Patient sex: M
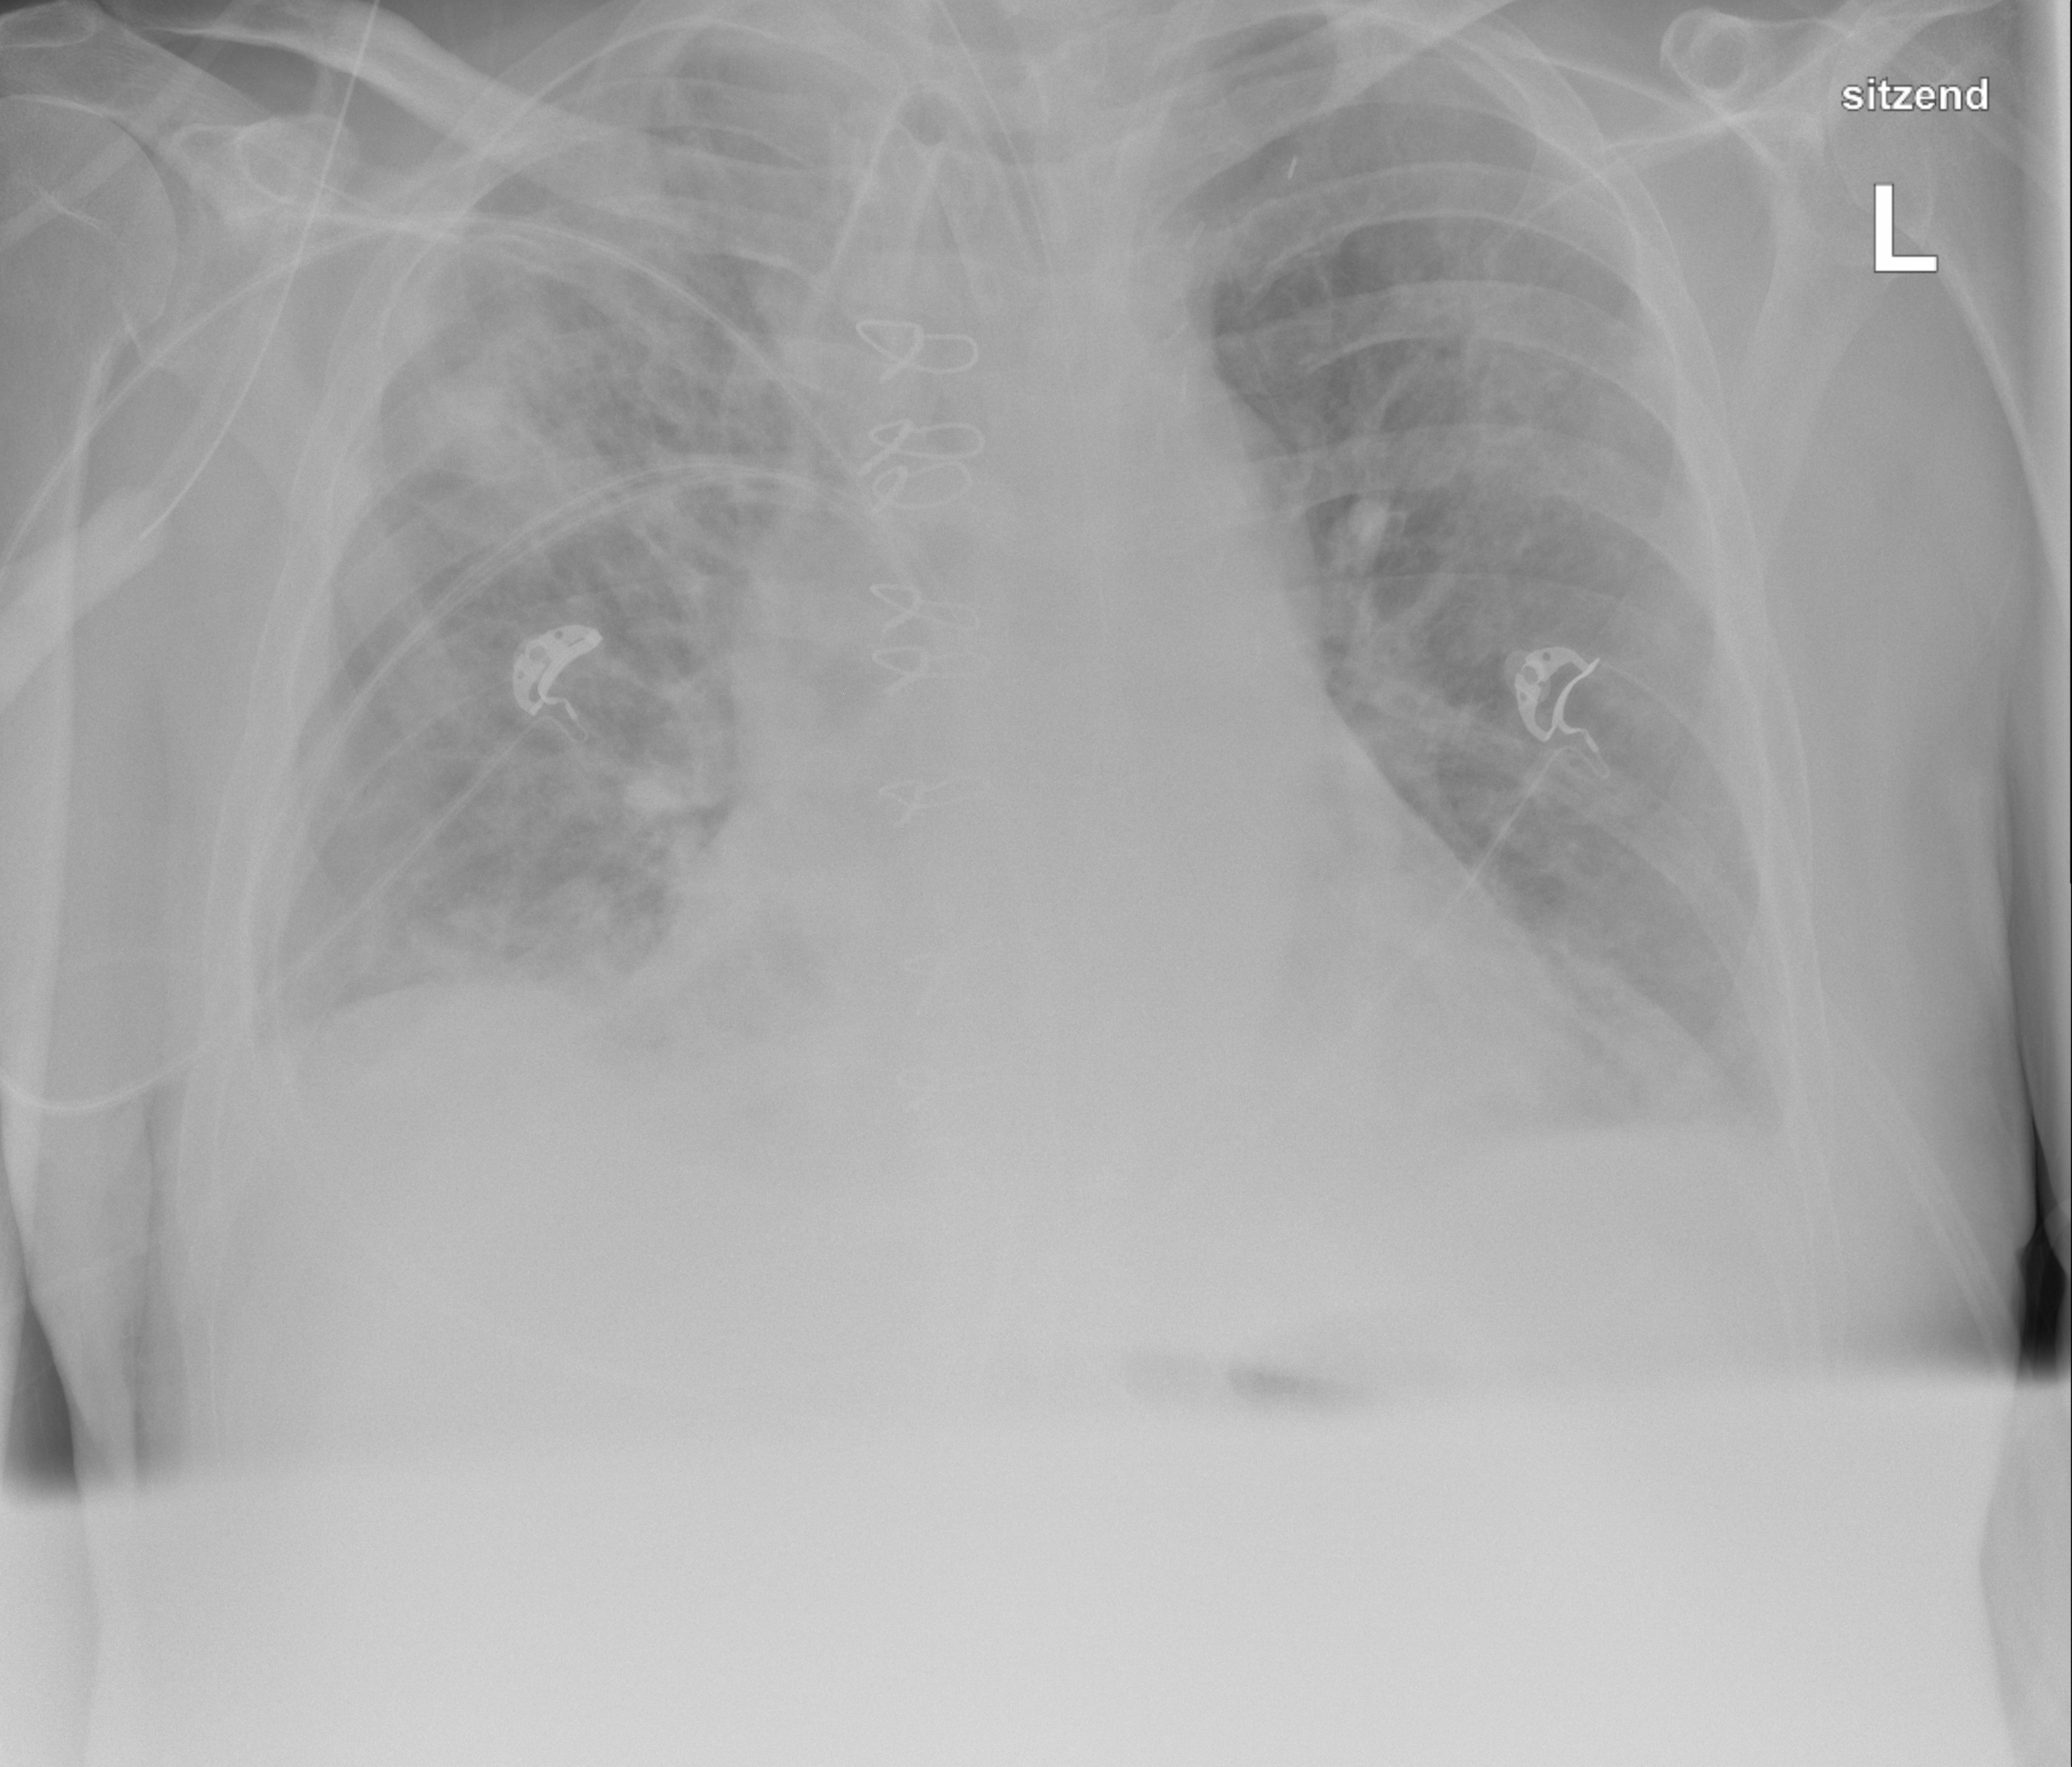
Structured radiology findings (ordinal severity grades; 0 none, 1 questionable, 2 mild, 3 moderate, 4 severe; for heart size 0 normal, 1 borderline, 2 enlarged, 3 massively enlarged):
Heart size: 2
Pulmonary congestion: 2
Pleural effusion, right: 2
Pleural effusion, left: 2
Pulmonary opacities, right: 3
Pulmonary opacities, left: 2
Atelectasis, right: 2
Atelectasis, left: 2